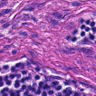
Metastatic tissue present: yes